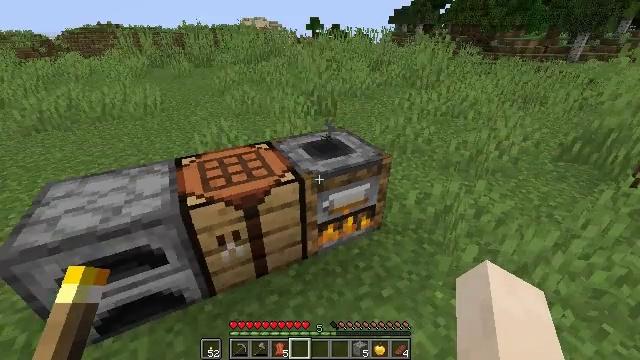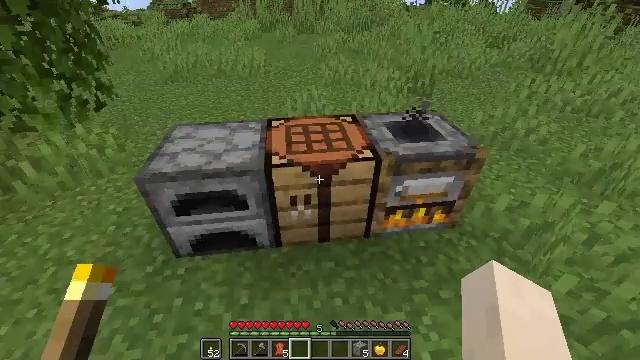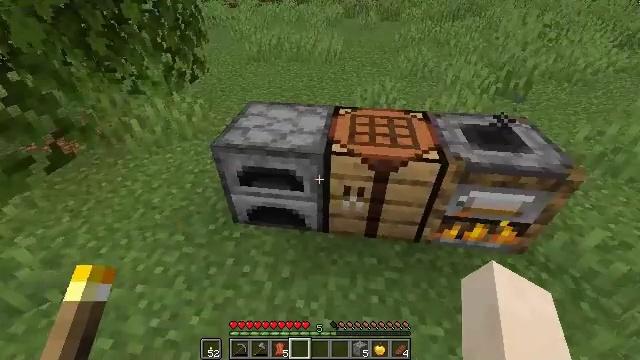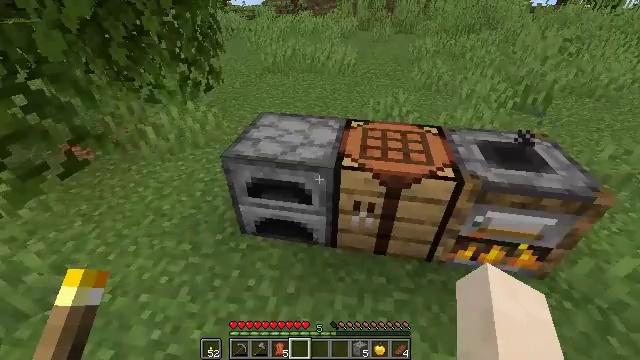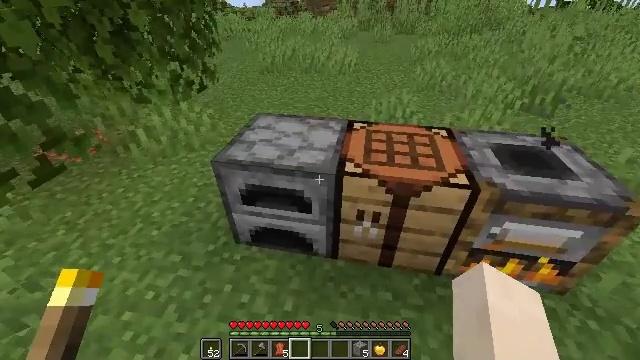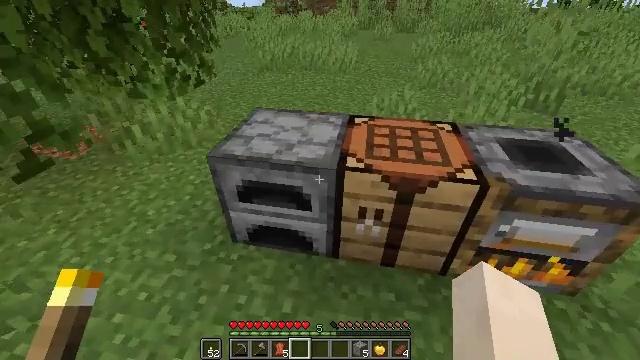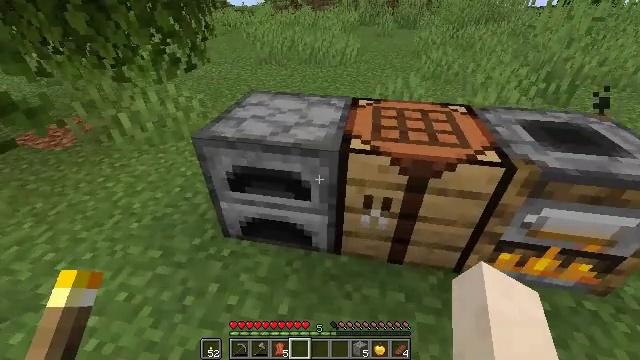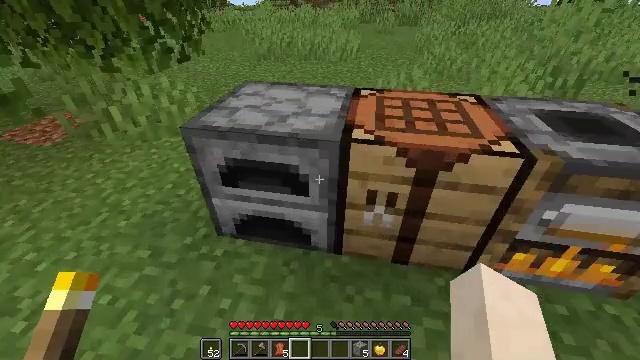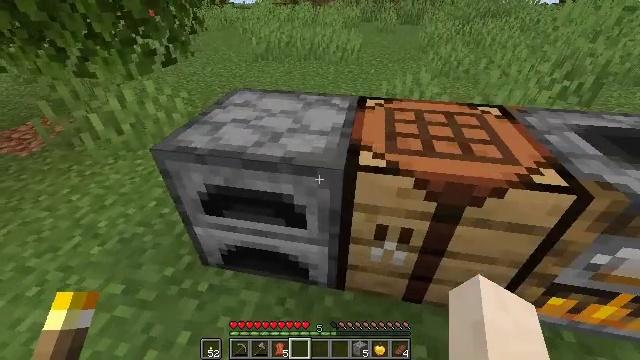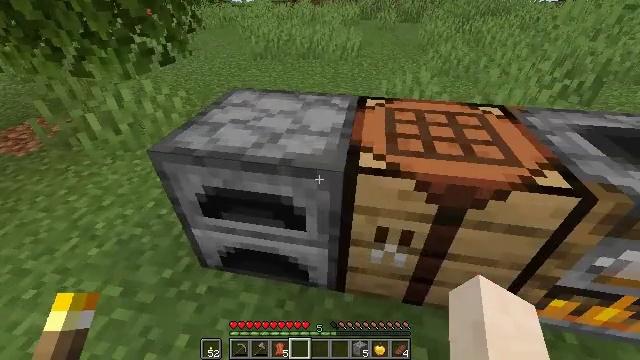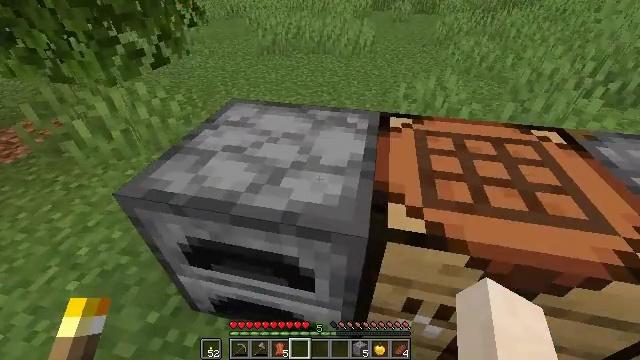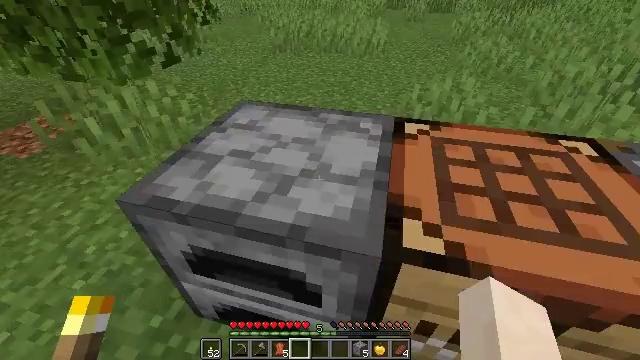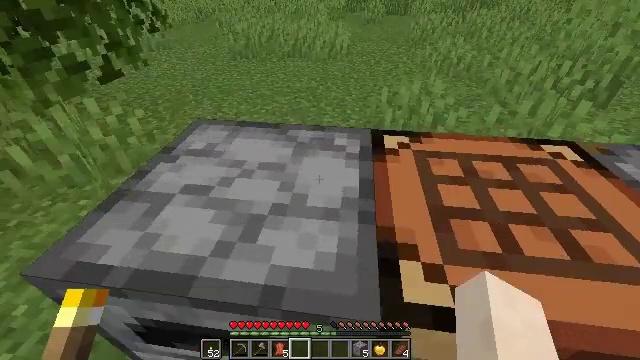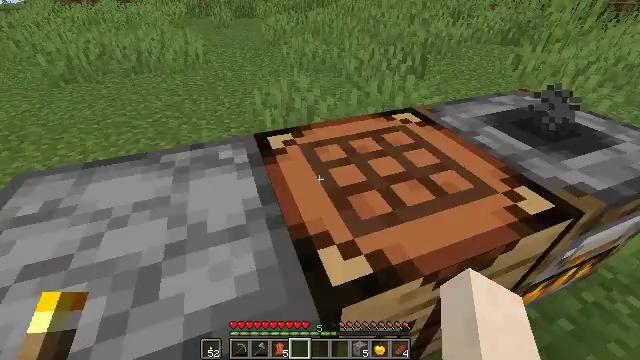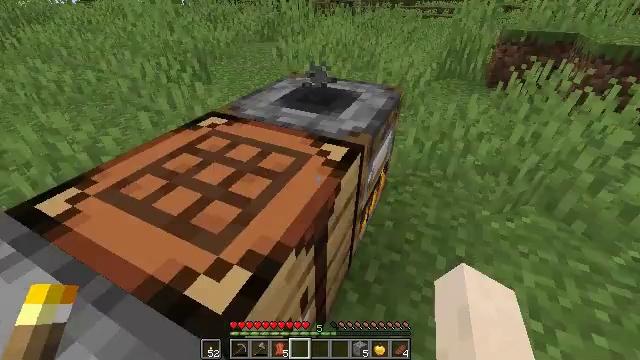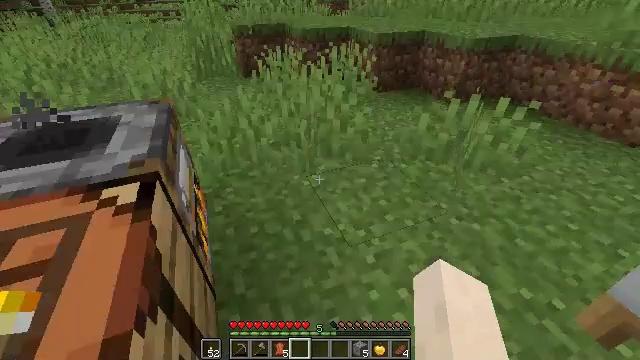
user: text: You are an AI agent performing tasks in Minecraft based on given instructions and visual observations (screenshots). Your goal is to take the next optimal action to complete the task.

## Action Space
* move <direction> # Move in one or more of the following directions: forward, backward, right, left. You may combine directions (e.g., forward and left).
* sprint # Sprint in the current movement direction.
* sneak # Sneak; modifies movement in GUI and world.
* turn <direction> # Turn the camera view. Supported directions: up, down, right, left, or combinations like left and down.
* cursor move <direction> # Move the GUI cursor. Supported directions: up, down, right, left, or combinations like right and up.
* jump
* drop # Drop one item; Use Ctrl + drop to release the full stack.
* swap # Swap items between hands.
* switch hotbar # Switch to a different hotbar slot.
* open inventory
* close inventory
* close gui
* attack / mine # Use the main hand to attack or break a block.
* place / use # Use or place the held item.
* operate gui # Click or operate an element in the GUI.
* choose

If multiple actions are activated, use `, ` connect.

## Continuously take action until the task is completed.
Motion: motion action
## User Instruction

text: Drop gravel.
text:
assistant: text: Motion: turn left and down
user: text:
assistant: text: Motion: turn left and down
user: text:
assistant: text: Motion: move forward, turn left and up
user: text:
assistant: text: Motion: move forward
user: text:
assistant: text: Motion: move forward
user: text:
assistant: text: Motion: move forward
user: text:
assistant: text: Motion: move forward
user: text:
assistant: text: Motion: move forward
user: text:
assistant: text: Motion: move forward
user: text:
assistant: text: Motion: move forward, turn left and down
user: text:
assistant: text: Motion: move forward, turn left
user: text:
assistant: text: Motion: turn right
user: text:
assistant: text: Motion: turn right
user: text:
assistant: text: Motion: turn right
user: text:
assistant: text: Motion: move right, turn right
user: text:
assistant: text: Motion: move right, turn right
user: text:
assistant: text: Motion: move right, turn right and up
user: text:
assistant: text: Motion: move forward and move right, turn right
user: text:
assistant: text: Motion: move forward and move right
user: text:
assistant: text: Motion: move forward and move right, turn up
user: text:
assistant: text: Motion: move forward, turn up
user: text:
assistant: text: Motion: move forward, turn up
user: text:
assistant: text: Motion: move forward, sprint, turn up
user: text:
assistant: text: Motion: move forward, sprint, turn left
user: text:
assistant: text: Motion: move forward, sprint
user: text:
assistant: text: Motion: move forward, sprint
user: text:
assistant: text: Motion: move forward, sprint
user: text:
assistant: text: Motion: move forward, sprint
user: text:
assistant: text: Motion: no_op
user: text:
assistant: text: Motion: no_op